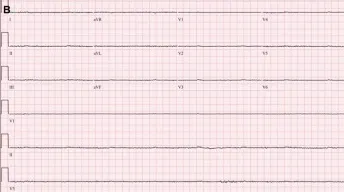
Serial changes of electrocardiography (ECG). (B) Ventricular and atrial electrical standstill during ECMO management.
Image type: electrography (ekg)